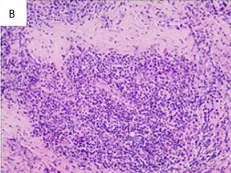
Histological features of the lesion revealed an IgG4-related inflammatory pseudotumor. Hematoxylin, and . . X100).
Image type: pathology (immunostaining)